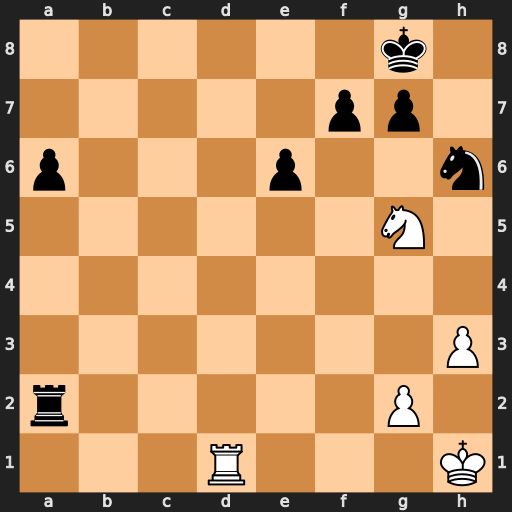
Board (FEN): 6k1/5pp1/p3p2n/6N1/8/7P/r5P1/3R3K
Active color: w
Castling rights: -
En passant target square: -
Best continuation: Rd8#